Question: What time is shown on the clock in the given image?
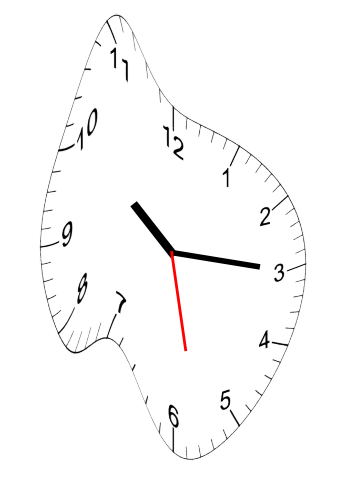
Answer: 10:15:28